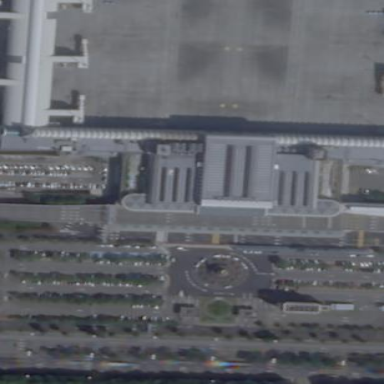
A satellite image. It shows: Airport terminal building.